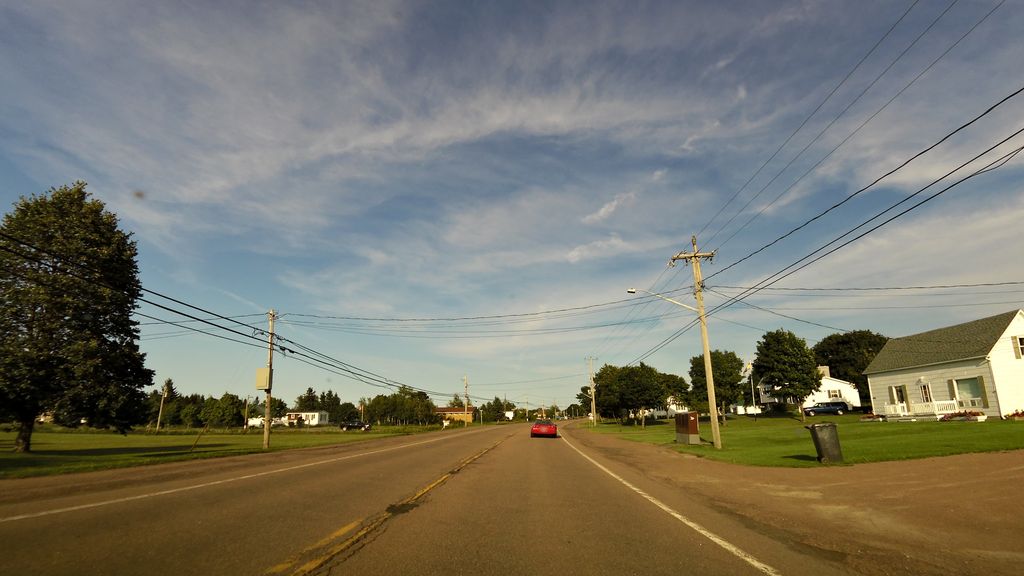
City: charlottetown